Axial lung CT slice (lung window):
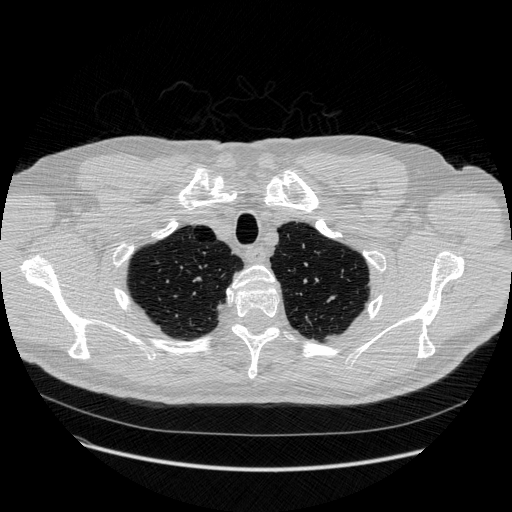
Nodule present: no